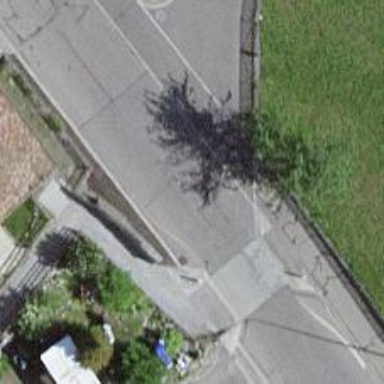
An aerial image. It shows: Asphalt road with chicane for traffic calming.